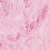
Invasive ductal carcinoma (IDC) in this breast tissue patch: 0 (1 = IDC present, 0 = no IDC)